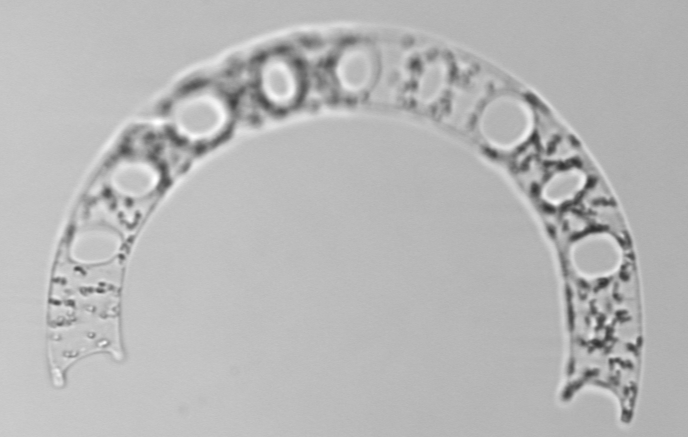
Label: Eucampia